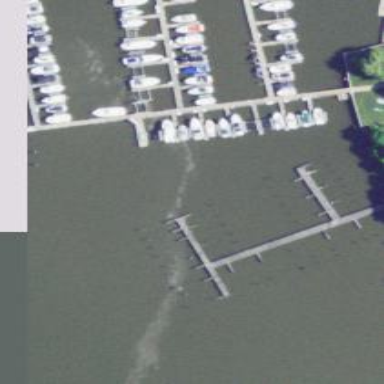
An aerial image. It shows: Man-made pier.